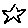
Label: star